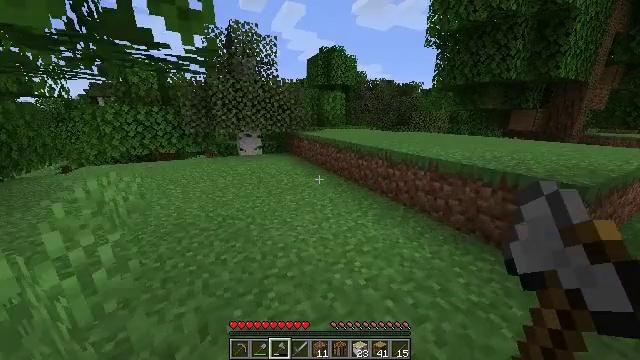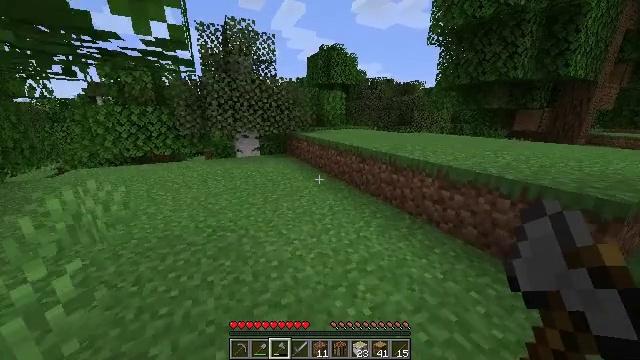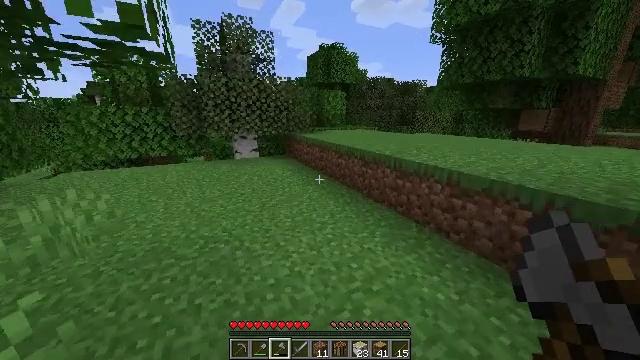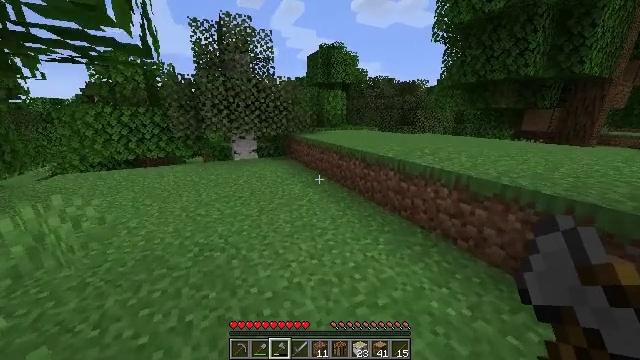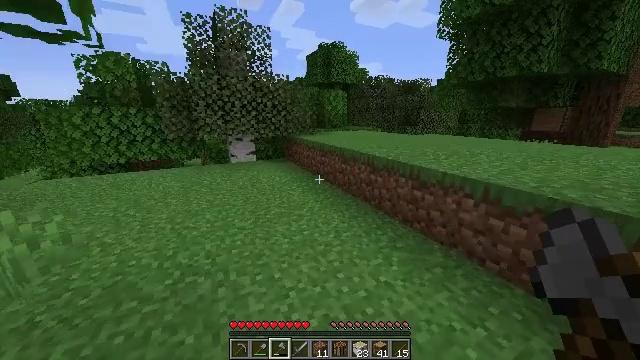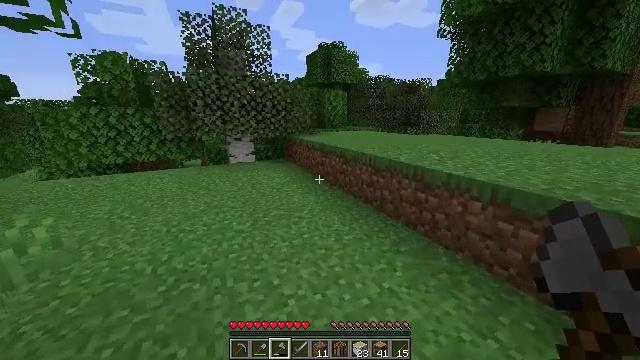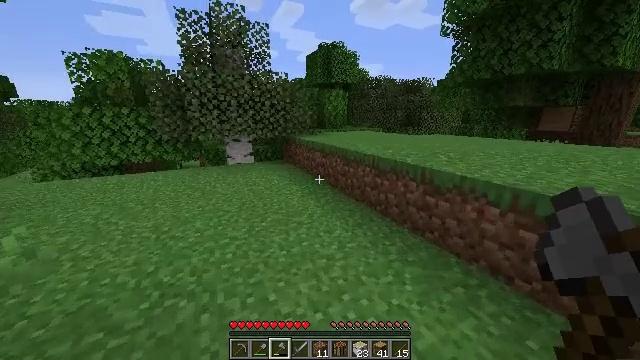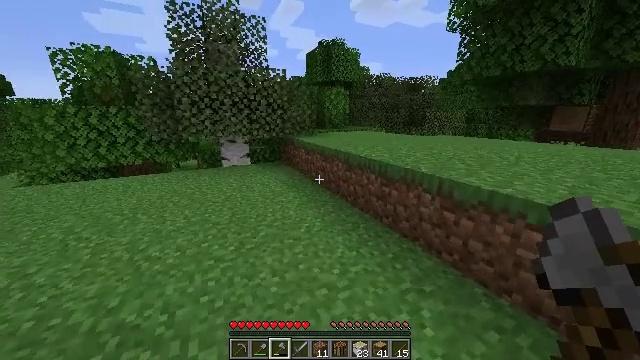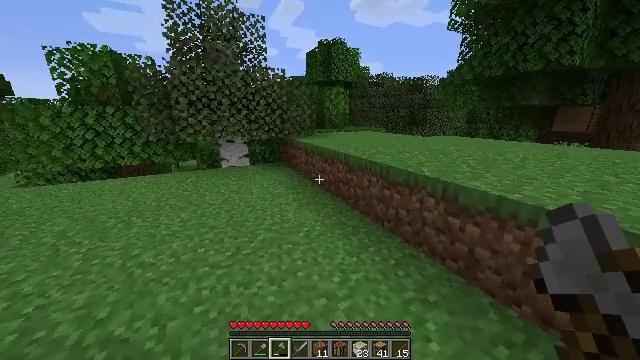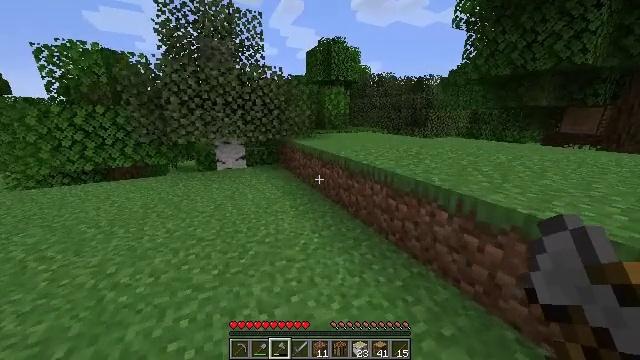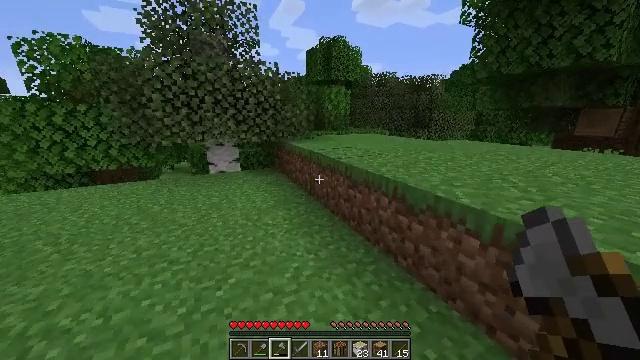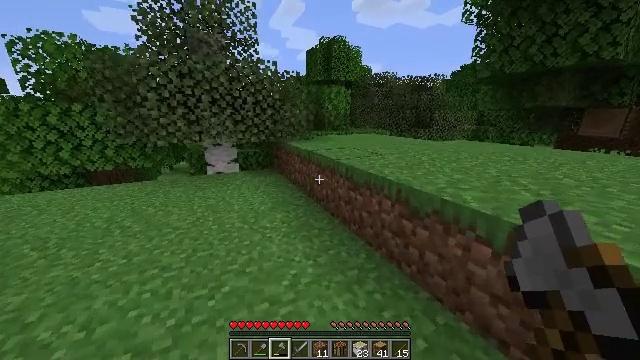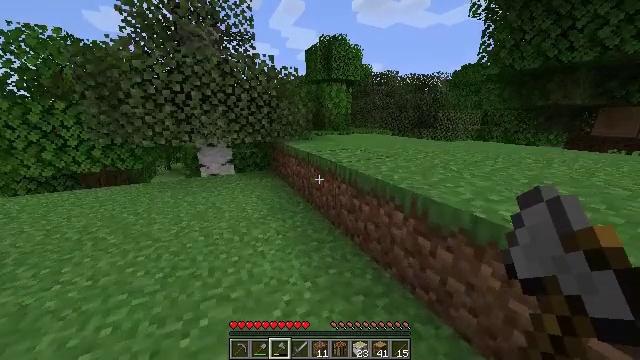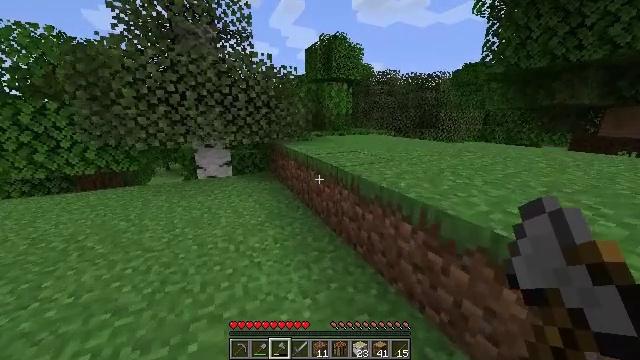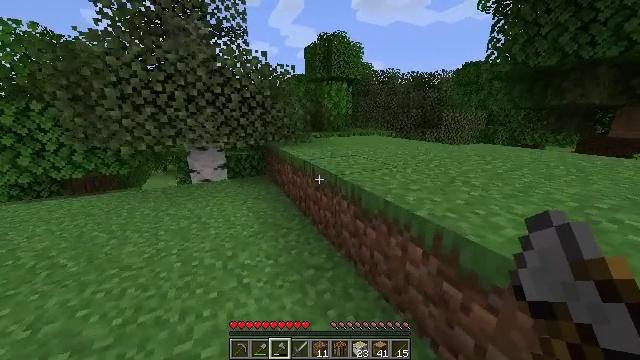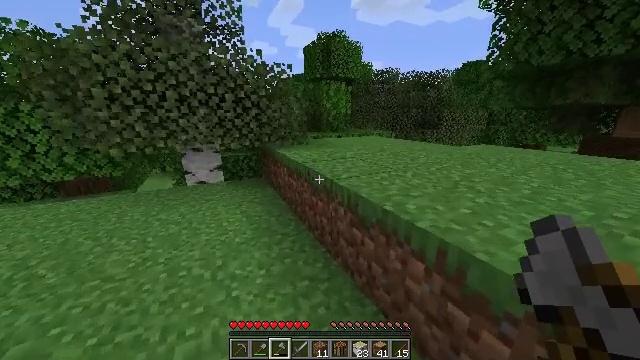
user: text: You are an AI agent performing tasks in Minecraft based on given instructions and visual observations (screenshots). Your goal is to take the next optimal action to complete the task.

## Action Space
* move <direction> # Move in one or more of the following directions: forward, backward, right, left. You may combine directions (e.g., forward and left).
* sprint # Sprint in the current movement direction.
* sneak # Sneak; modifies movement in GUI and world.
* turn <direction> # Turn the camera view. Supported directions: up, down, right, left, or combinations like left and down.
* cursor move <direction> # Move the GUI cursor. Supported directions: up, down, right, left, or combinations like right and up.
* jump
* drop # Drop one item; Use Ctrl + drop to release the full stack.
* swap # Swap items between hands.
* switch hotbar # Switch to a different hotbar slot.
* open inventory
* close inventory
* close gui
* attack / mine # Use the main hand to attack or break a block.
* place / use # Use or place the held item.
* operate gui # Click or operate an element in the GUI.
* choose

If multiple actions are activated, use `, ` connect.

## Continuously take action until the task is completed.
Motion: motion action
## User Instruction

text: Mine oak leaves.
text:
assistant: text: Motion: move forward, sprint
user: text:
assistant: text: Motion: move forward, sprint
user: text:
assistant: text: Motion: move forward, sprint
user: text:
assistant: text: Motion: move forward, sprint
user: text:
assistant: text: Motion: move forward, sprint
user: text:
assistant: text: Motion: move forward, sprint
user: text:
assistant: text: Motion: move forward, sprint
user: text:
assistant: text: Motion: move forward, sprint
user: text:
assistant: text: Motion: move forward, sprint
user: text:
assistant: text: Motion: move forward, sprint
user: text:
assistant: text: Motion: move forward, sprint
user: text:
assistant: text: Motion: move forward, sprint
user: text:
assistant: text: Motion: move forward, sprint
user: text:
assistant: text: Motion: move forward and move right, sprint
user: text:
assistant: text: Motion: move forward and move right, sprint
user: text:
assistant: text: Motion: move forward and move right, sprint
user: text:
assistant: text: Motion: move forward and move right, sprint
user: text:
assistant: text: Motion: move forward and move right, sprint, turn right, jump
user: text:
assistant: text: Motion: move forward, sprint, turn right, jump
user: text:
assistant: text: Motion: move forward, sprint, turn right and down, jump
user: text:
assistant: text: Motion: move forward, sprint, turn right and down, jump
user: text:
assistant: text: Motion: move forward, sprint, turn right and down, jump
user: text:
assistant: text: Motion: move forward, sprint, turn right
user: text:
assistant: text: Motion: move forward, sprint, turn right and up
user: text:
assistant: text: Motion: move forward, sprint
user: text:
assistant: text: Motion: move forward, sprint
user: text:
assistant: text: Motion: move forward, sprint
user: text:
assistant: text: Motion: move forward, sprint
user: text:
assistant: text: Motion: move forward, sprint
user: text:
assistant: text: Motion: move forward, sprint, turn right and down